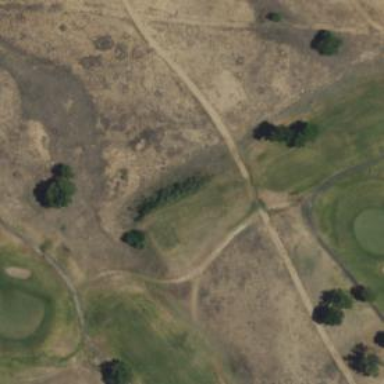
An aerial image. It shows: Golf tee.